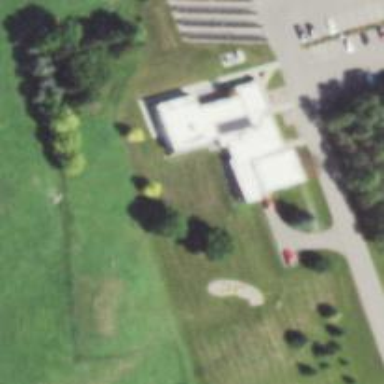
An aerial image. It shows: College building.